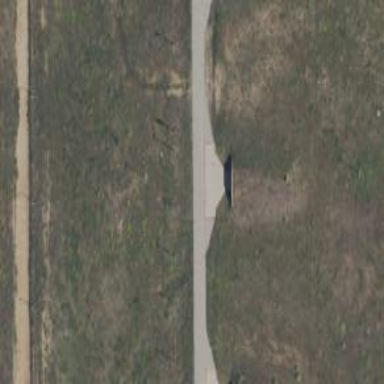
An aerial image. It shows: Military bunker in military area. The bunker is used for defense purposes.